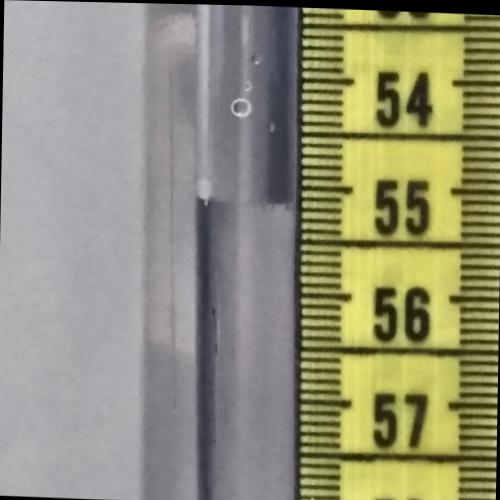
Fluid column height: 55.2 cm